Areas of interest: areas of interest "Airport"
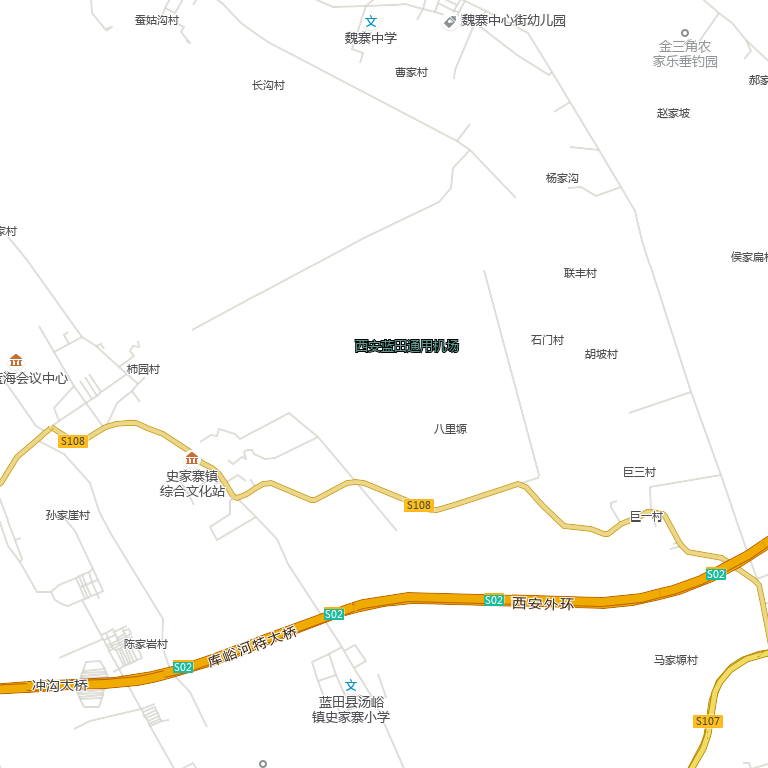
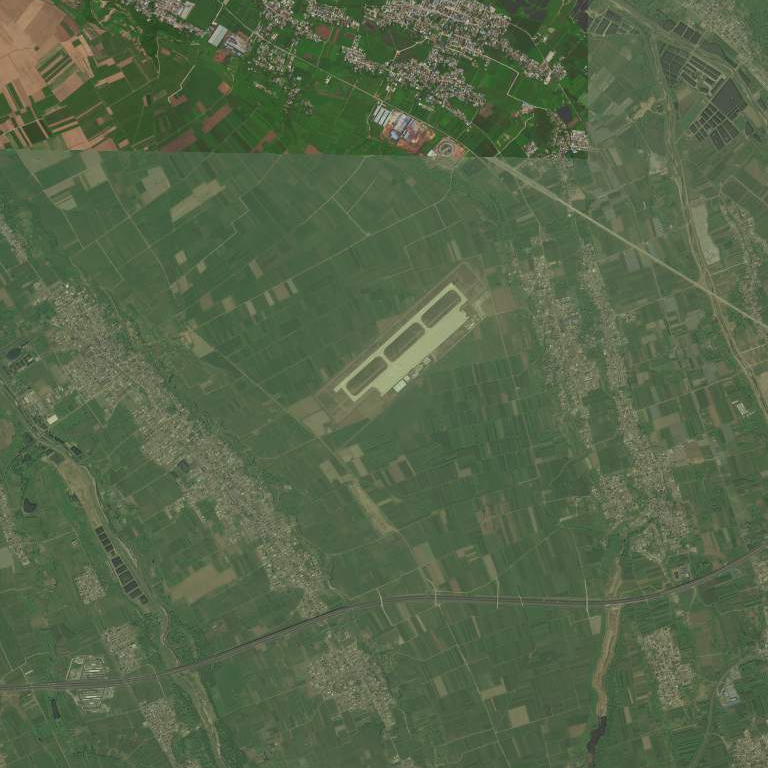